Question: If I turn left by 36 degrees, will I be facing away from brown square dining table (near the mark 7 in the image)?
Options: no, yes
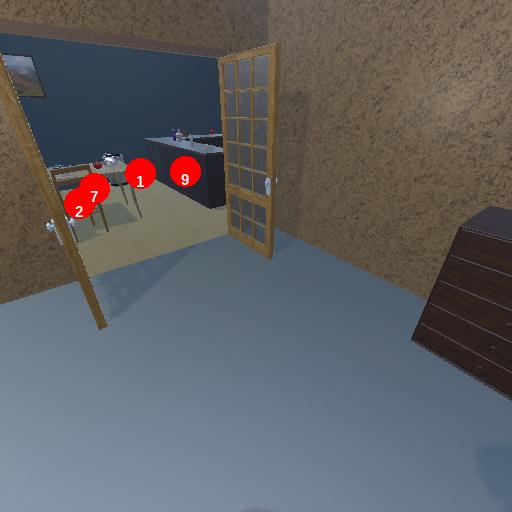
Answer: no